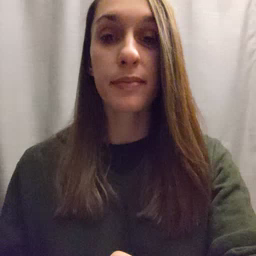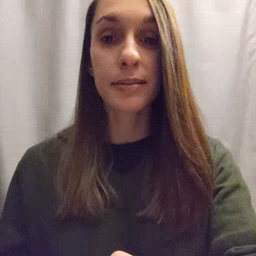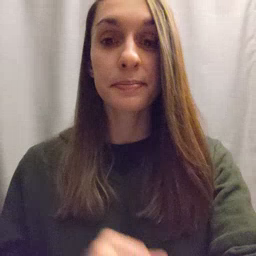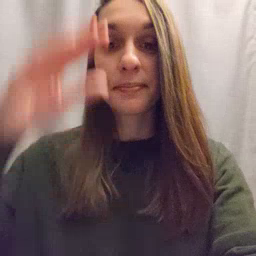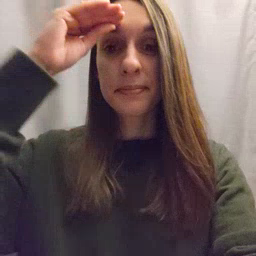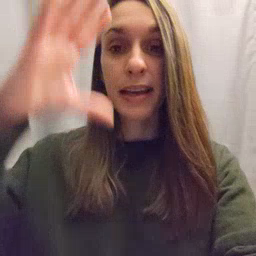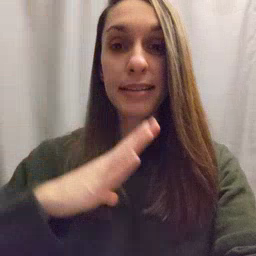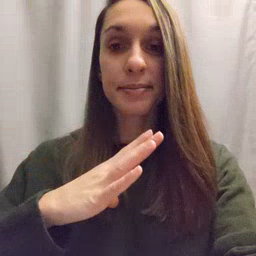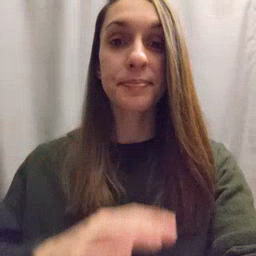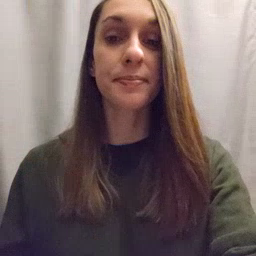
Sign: man